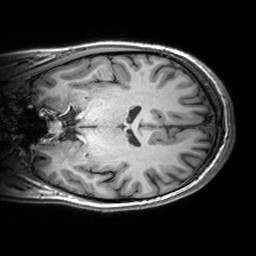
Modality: T1w
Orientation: coronal
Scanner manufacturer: siemens
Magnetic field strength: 3 T
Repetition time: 2.53 s
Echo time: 0.00299 s